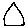
Label: house